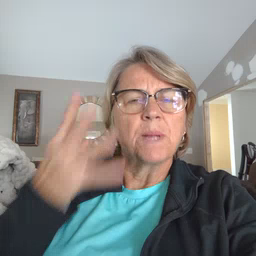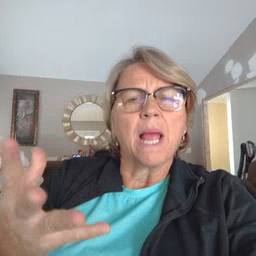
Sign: many